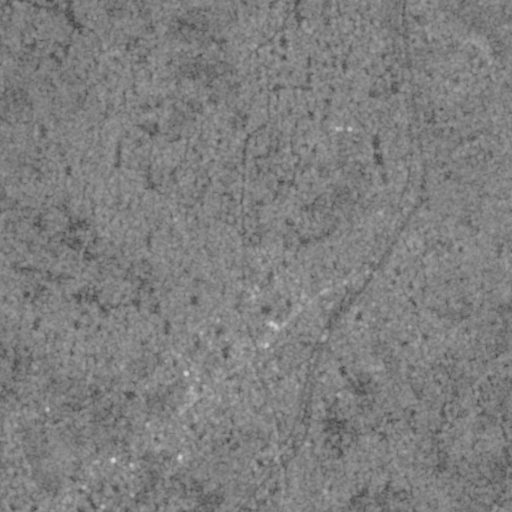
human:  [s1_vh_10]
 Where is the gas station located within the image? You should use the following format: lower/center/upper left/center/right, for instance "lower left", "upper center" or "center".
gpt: The gas station is located in the upper right of the image.
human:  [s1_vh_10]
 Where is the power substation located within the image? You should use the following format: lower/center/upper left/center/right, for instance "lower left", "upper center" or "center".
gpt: The power substation is located in the lower right of the image.
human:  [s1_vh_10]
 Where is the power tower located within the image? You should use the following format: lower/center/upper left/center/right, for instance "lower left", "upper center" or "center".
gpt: The power tower is located in the lower right of the image.
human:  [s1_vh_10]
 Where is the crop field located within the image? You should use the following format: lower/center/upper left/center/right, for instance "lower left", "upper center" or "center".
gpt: There is no crop field in the image.

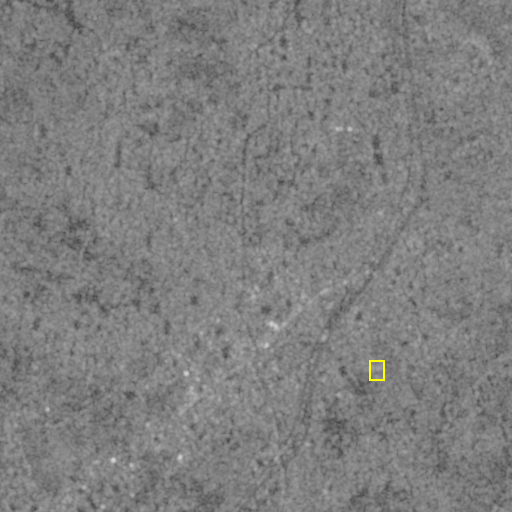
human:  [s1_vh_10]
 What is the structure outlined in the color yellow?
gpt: The structure outlined in yellow is a power substation.
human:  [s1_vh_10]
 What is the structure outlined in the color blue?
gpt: There is no blue outline.